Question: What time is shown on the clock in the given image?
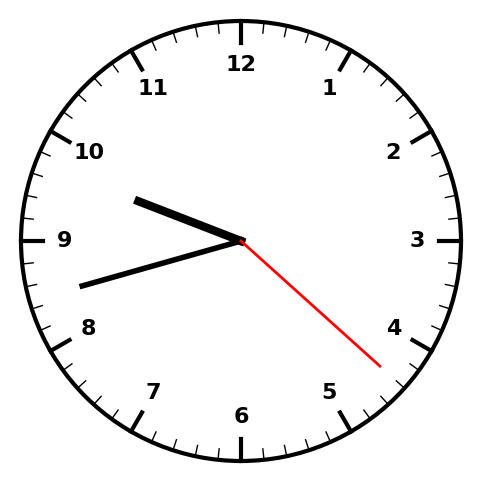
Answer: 09:42:22